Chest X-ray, PA view. Patient: 57 years old, sex M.
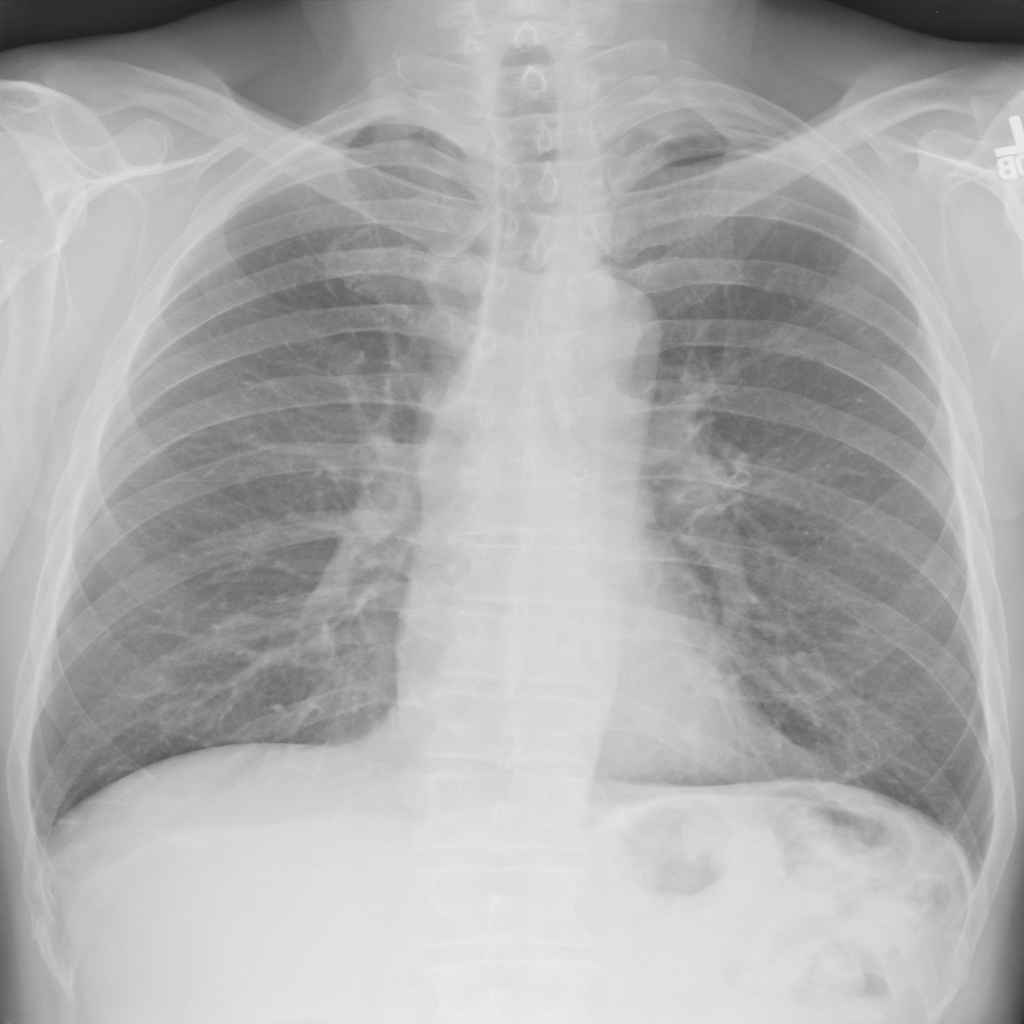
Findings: Emphysema